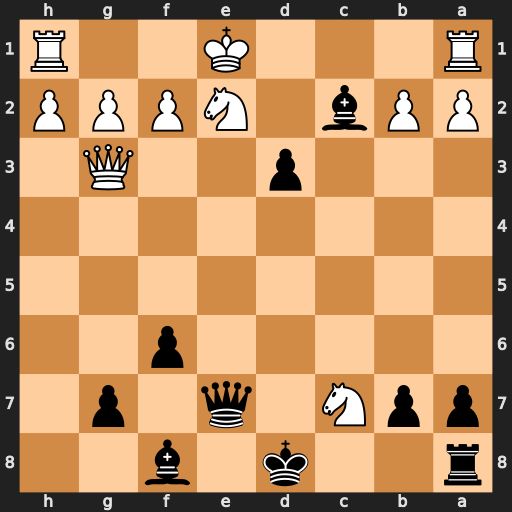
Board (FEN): r2k1b2/ppN1q1p1/5p2/8/8/3p2Q1/PPb1NPPP/R3K2R
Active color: b
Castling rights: KQ
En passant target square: -
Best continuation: Qxe2#